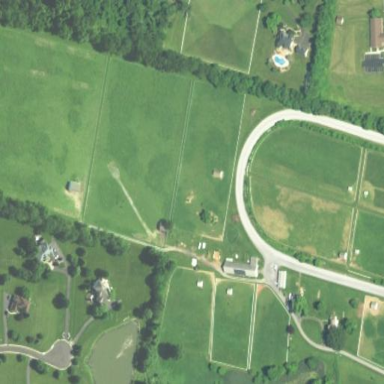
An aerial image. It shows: Leisure land designated for horse riding.